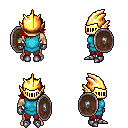
a pixel art fantasy rpg character, male body template, human, tanned skin, teal tunic, red pants, red swoop hairstyle, gold helm, metal gloves, metal boots, shield, four views (front, back, left, right), 2x2 character sprite sheet, small pixel art, hard edges, no anti-aliasing